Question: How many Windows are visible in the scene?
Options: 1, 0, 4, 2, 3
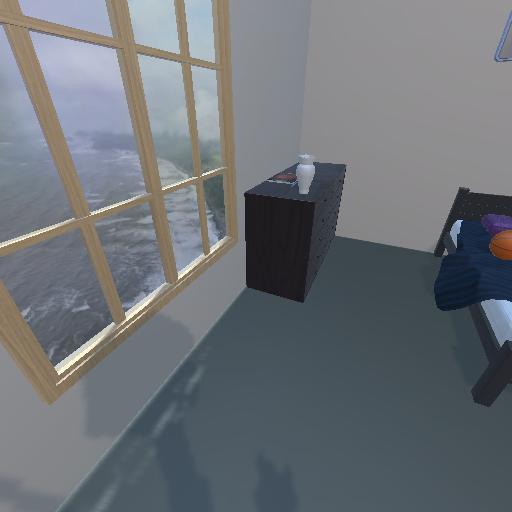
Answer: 1